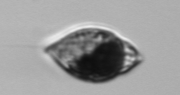
Label: Amphidinium